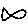
Label: fish